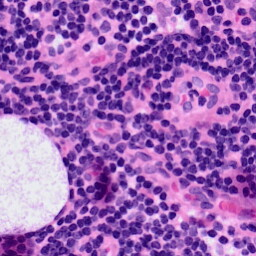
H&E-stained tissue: LymphNode